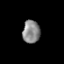
Tissue: prostate
Cell type: T cells
Senescence score: 0.328
Nuclear area (px): 385
Mean DAPI intensity: 138.044